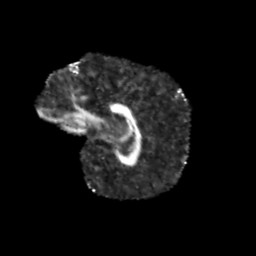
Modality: FA
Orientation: sagittal
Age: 9
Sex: female
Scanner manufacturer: siemens
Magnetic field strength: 3 T
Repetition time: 3.8 s
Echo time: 0.07 s